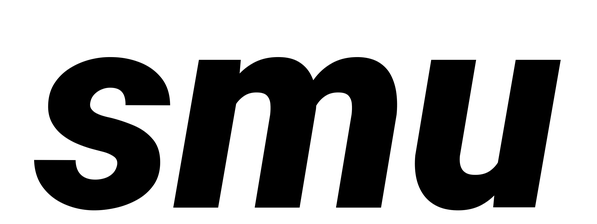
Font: Roboto-Italic_Black_Italic